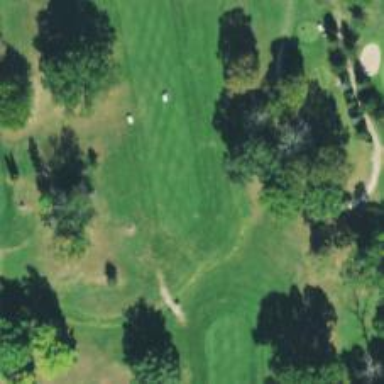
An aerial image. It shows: View of golf hole.